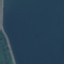
Land use / land cover: SeaLake